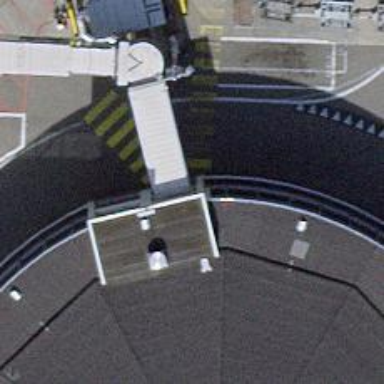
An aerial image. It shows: Airport gate.